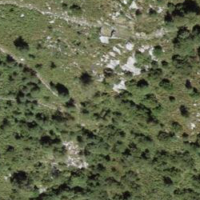
EUNIS habitat code: 32
Species observed at this site:
Omocestus rufipes